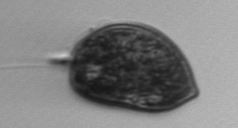
Label: Prorocentrum_micans